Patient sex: M
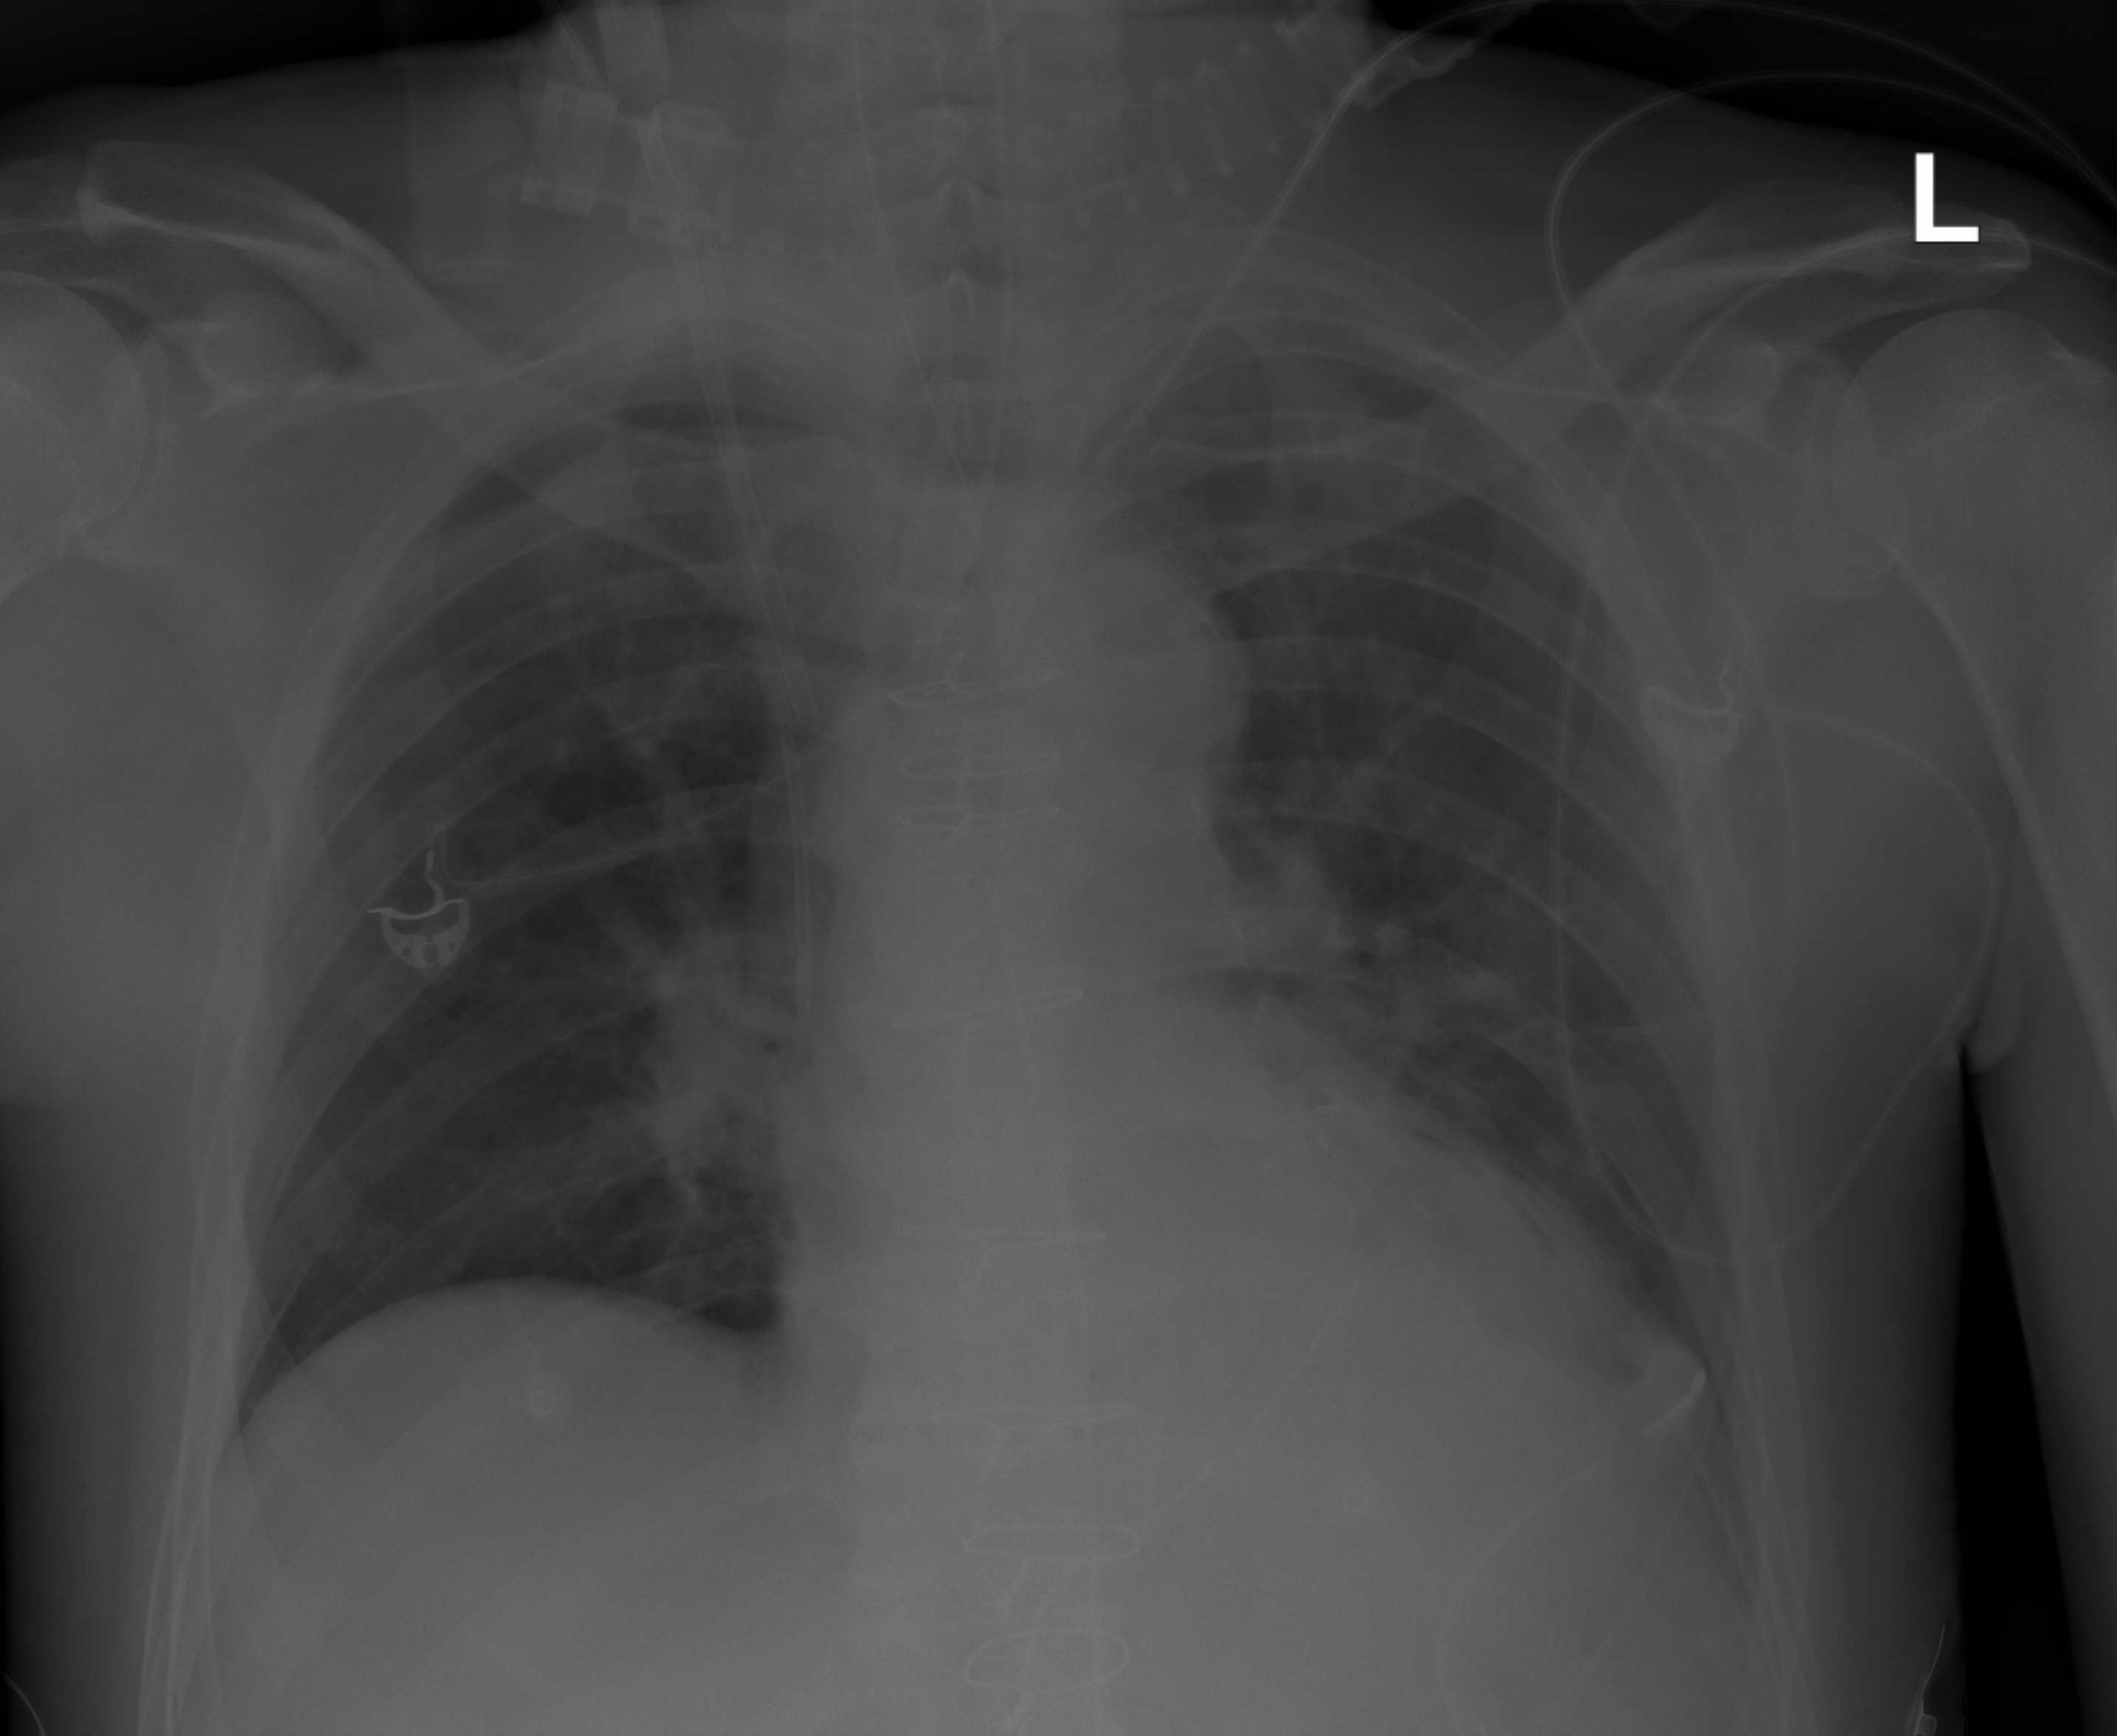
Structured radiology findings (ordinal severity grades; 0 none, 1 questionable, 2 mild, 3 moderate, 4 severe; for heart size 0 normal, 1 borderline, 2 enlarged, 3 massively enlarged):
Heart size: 0
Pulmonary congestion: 0
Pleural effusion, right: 0
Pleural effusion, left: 0
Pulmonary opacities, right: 0
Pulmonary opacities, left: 0
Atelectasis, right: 2
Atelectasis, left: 0